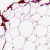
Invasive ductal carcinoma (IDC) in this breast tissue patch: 0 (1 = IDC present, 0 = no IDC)